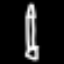
Label: pencil